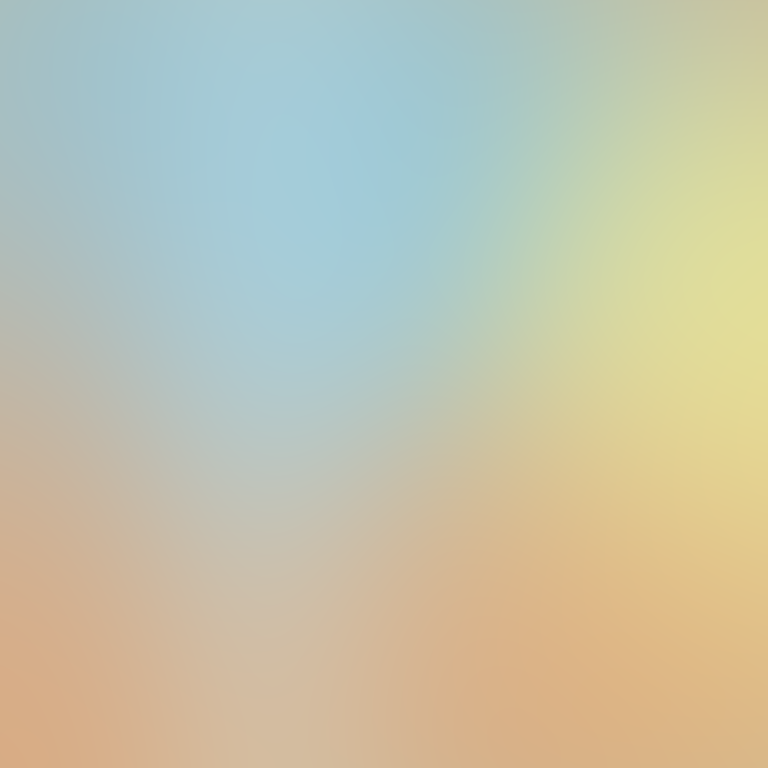
Abstract light effect, smooth gradient from soft blue to warm yellow, serene atmosphere, diffuse light, no room, no furniture, no objects.